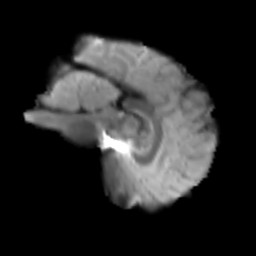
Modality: T2w
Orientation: sagittal
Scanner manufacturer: siemens
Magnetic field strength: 3 T
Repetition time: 3.6 s
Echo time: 0.092 s